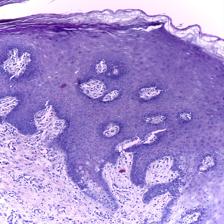
Diagnosis: Normal